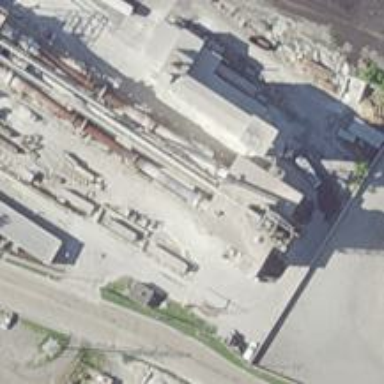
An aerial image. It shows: Industrial building.